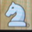
Piece: wN